Question: I have a webapi Controller class with different action, GET and PUT are working fine, POST is failing the whole time and I am quite frustrated. Maybe you can give me some hints how I can solve this issue.
Controller Action:
'''
[RoutePrefix("api/v1/jobs")]
public class JobsController : ApiController
{
[ActionName("PostInactiveStatus")]
[System.Web.Http.AcceptVerbs("POST")]
[System.Web.Http.HttpPost]
public IHttpActionResult PostInactiveStatus(Job job)
{
CsJobSchedulerEntities dataContext = new CsJobSchedulerEntities();
try
{
var refJob = (from j in dataContext.Job
where j.JOB_ID == job.JOB_ID
select j).SingleOrDefault();
refJob.JOB_ACTIVE = 0;
refJob.JOB_MUSER = job.JOB_MUSER;
refJob.JOB_MDATE = DateTime.Now;
dataContext.SaveChanges();
var jobs = dataContext.Job.ToList();
return Ok(jobs);
}
catch (Exception ex)
{
return ResponseMessage(Request.CreateErrorResponse(HttpStatusCode.InternalServerError, new HttpError(ex.Message)));
}
}
}
'''
WebapiConfig class:
'''
public static void Register(HttpConfiguration config)
{
config.MapHttpAttributeRoutes();
config.Routes.MapHttpRoute(
name: "DefaultApi",
routeTemplate: "api/{controller}/{action}/{key}",
defaults: new { key = RouteParameter.Optional }
);
//PAM: Add Default Message Handler when Content-Type is Empty
config.MessageHandlers.Add(new DefaultContentTypeMessageHandler());
//PAM: Web API configuration and services
EnableCrossSiteRequests(config);
}
private static void EnableCrossSiteRequests(HttpConfiguration config)
{
var cors = new EnableCorsAttribute(
origins: "*",
headers: "*",
methods: "*");
config.EnableCors(cors);
}
'''
Client Request:
'''
function removeJob(data) {
jQuery.support.cors = true;
$.ajax({
url: HOST + "api/v1/jobs/PostInactiveStatus",
type: "Post",
data: data,
async: false,
beforeSend: function () {
},
success: function (data) {
},
error: function (xhr, ajaxOptions, thrownError) {
}
});
}
'''
}

Error Message:
> "Message": "No HTTP resource was found that matches the request URI
'http://localhost:59732/api/v1/jobs/PostInactiveStatus'.",
"MessageDetail": "No type was found that matches the controller named
'v1'."
Where I fail?
The Controller has added the RoutePrefix for versioning the API, as stated GET and PUT are working fine.
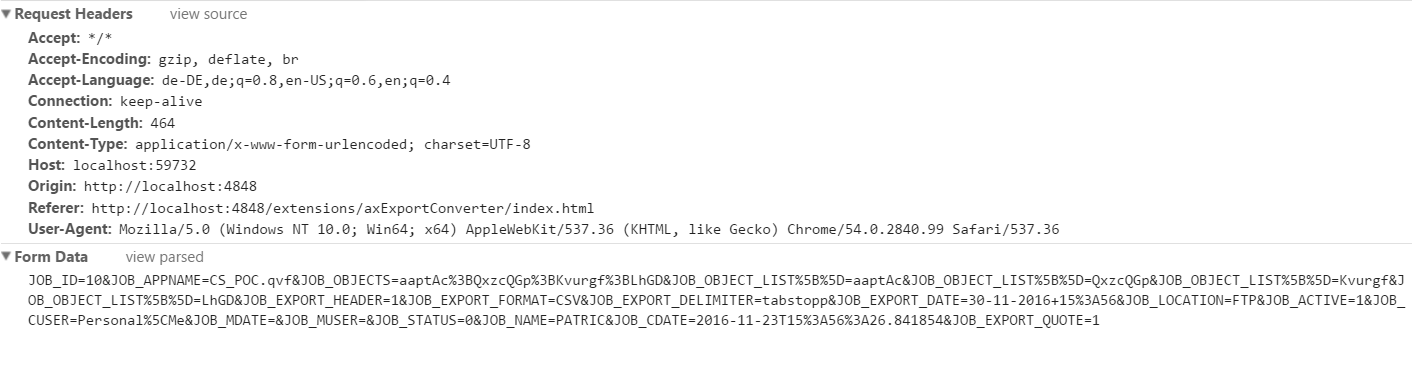
Answer: Assuming the name of the controller is 'JobsController' and that the route template defined in the OP
'''
config.Routes.MapHttpRoute(
name: "DefaultApi",
routeTemplate: "api/{controller}/{action}/{key}",
defaults: new { key = RouteParameter.Optional }
);
'''
is accurate, then update the ajax call to match expected route template
'''
url: HOST + "api/jobs/PostInactiveStatus",
'''
Other wise a new route would have to be defined for that url which includes 'v1' in the route template
'''
config.MapHttpAttributeRoutes();
config.Routes.MapHttpRoute(
name: "V1Api",
routeTemplate: "api/v1/{controller}/{action}/{key}",
defaults: new { key = RouteParameter.Optional }
);
config.Routes.MapHttpRoute(
name: "DefaultApi",
routeTemplate: "api/{controller}/{action}/{key}",
defaults: new { key = RouteParameter.Optional }
);
'''
based on added information, the route attribute for the action is missing. include it on the action.
'''
[RoutePrefix("api/v1/jobs")]
public class JobsController : ApiController {
//POST api/v1/jobs/PostInactiveStatus
[ActionName("PostInactiveStatus")]
[System.Web.Http.AcceptVerbs("POST")]
[System.Web.Http.HttpPost]
[Route("PostInactiveStatus")] //<-- this was missing
public IHttpActionResult PostInactiveStatus(Job job) { ...}
}
'''